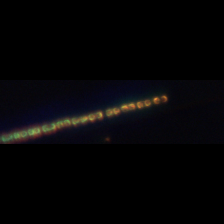
Taxon: Skeletonema
Group: Diatoms